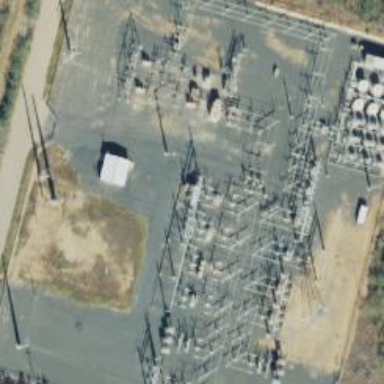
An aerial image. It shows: Power tower.